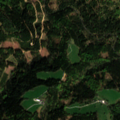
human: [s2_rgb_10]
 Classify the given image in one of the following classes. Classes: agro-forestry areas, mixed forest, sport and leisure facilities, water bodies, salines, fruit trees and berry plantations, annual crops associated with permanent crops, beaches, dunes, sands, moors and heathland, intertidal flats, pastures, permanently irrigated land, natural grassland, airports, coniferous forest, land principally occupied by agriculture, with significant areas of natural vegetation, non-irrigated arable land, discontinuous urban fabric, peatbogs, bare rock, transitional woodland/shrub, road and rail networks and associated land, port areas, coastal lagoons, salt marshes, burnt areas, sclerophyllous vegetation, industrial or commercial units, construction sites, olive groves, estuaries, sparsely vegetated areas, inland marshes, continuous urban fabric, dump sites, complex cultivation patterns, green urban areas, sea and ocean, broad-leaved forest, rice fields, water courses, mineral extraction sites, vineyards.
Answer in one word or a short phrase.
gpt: pastures, coniferous forest, mixed forest